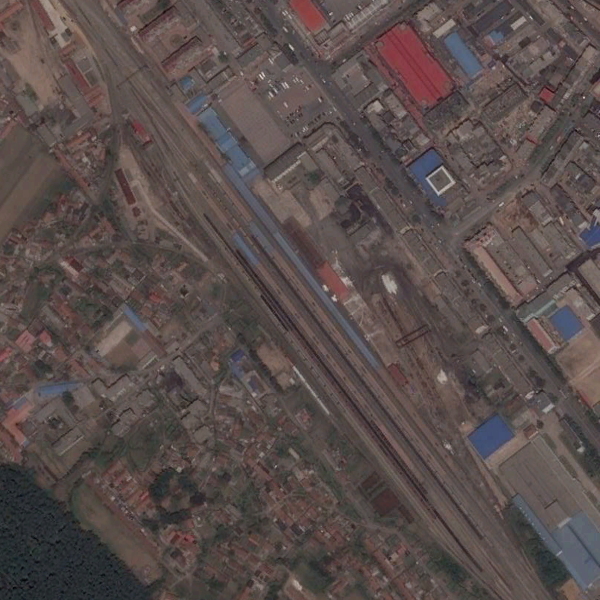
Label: RailwayStation